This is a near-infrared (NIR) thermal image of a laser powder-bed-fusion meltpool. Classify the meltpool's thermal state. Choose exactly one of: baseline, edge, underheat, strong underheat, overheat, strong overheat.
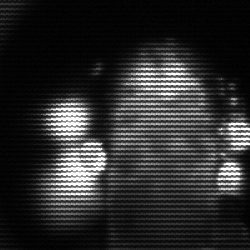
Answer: strong underheat